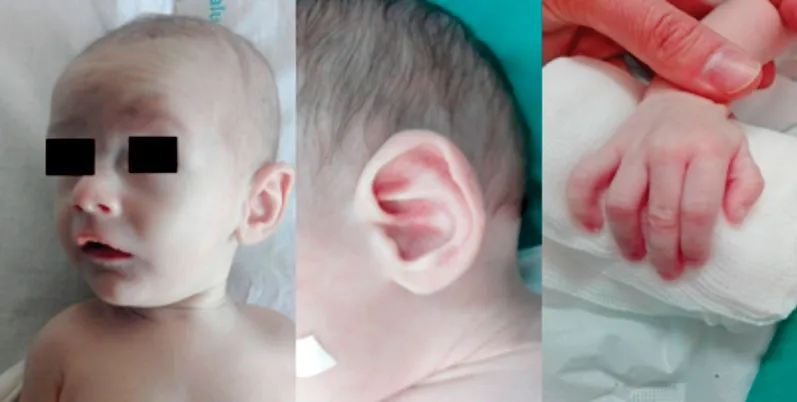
Patient's senile appearance.
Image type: medical_photograph (other_medical_photograph)